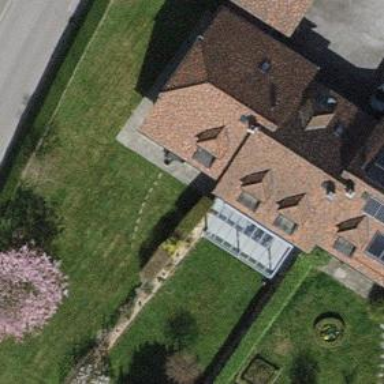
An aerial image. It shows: Simple and straightforward house.